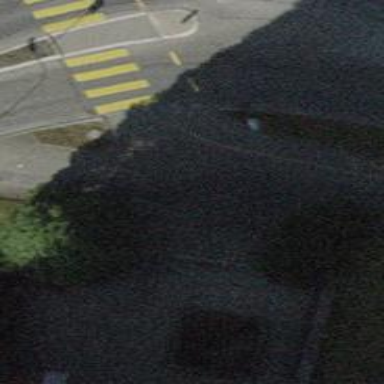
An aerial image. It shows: Set of steps on the road with adjacent ramp.